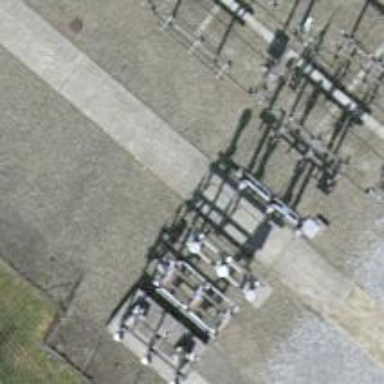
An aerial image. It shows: Power line with three cables in bay configuration.